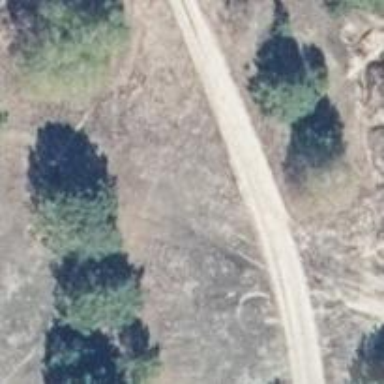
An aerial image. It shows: Sandy track road with grade4 tracktype.